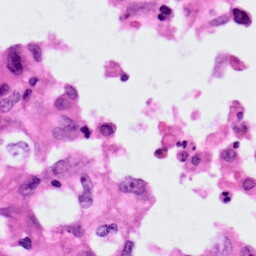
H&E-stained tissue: Lung